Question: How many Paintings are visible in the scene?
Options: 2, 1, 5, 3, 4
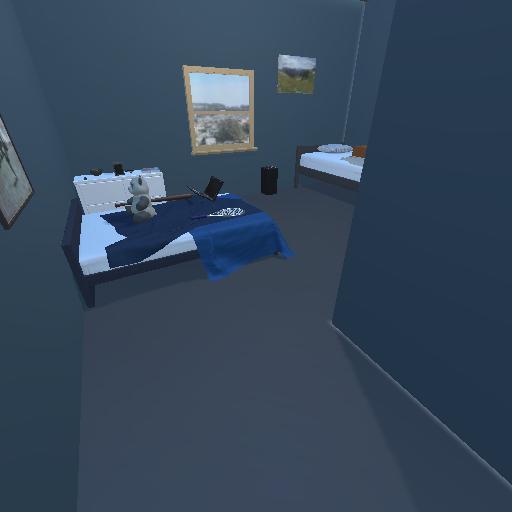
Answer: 2